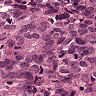
Metastatic tissue present: yes